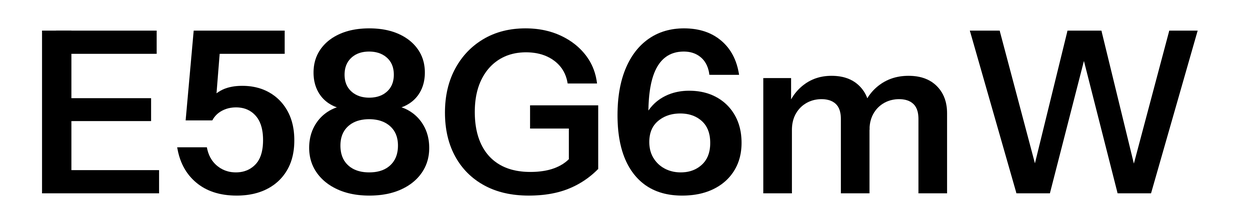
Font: InstrumentSans_SemiBold